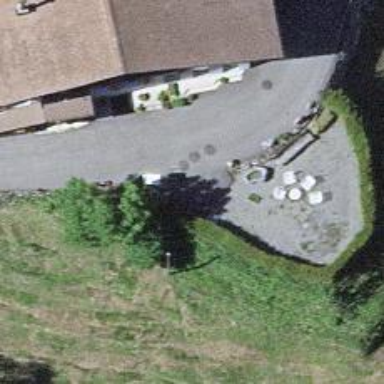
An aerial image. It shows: Retaining wall.